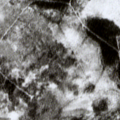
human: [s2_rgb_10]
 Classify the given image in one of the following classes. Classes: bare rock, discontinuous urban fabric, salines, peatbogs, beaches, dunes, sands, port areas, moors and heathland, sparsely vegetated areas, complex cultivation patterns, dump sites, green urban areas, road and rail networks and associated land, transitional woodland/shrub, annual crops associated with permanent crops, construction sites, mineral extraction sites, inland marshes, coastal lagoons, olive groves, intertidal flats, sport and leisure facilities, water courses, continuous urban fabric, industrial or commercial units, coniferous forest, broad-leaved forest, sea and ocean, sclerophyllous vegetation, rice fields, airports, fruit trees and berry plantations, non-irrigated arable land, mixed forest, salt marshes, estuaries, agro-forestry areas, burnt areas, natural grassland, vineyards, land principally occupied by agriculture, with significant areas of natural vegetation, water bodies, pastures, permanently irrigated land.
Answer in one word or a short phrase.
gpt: coniferous forest, mixed forest, peatbogs